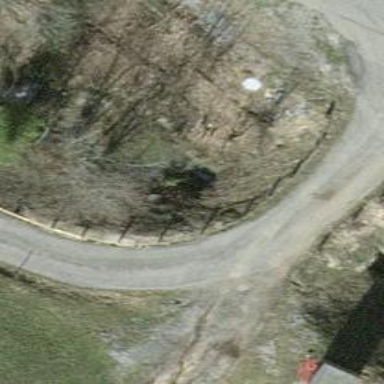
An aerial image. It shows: Culvert tunnel.